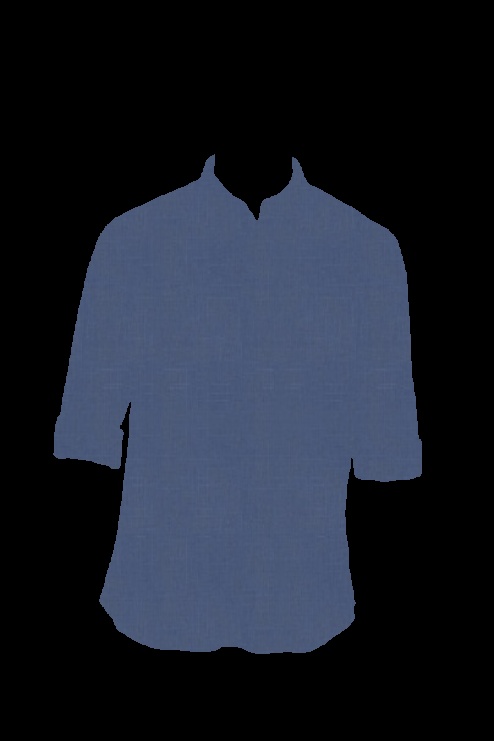
blue slim fit tee